Aerial crown-view tile of a tropical tree (Barro Colorado Island, Panama), acquired 20250616:
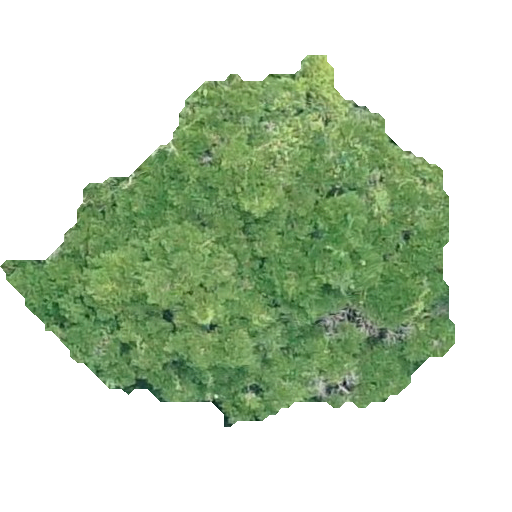
Species: Ocotea oblonga
GBIF accepted scientific name: Ocotea oblonga
Crown area: 154.703 m²